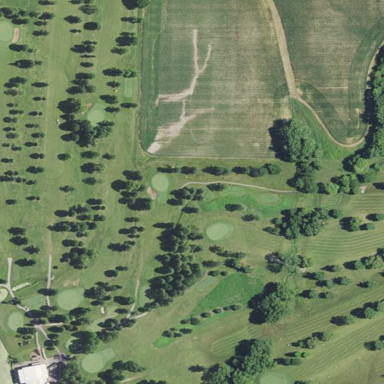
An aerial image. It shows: Golf course surrounded by greenery.